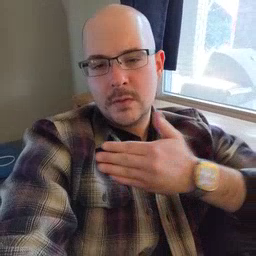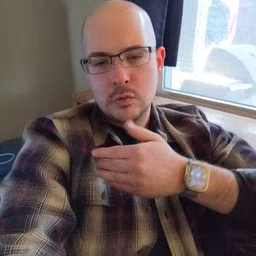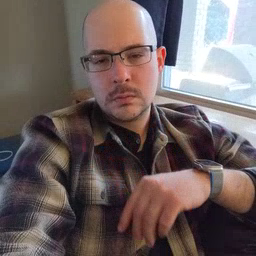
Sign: fish